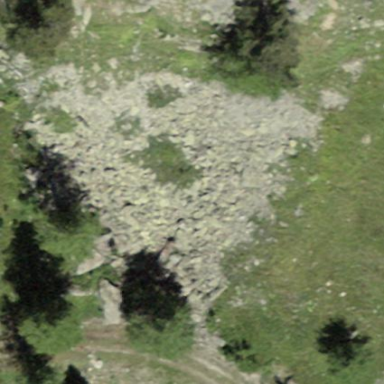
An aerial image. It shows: Scree landscape.